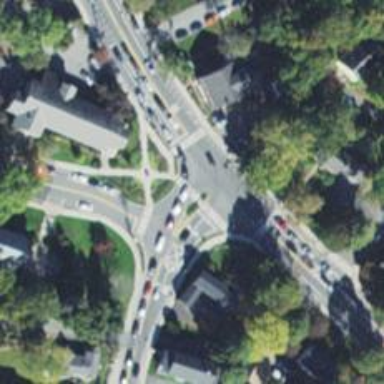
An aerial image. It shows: Marked crossing on footway.